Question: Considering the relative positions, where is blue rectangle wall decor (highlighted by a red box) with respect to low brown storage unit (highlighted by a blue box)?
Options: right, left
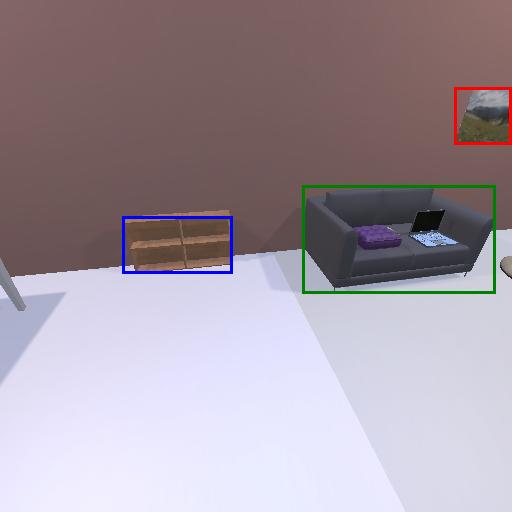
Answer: right